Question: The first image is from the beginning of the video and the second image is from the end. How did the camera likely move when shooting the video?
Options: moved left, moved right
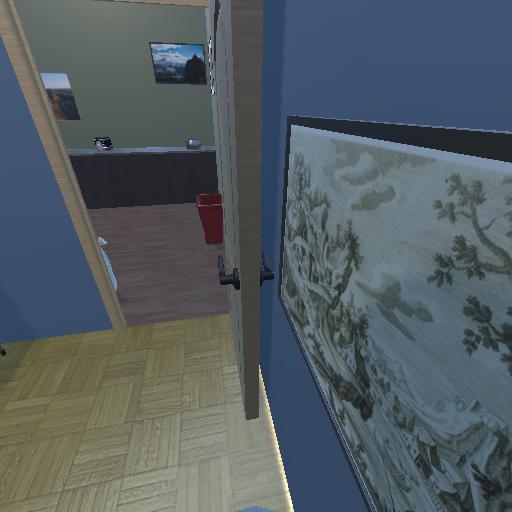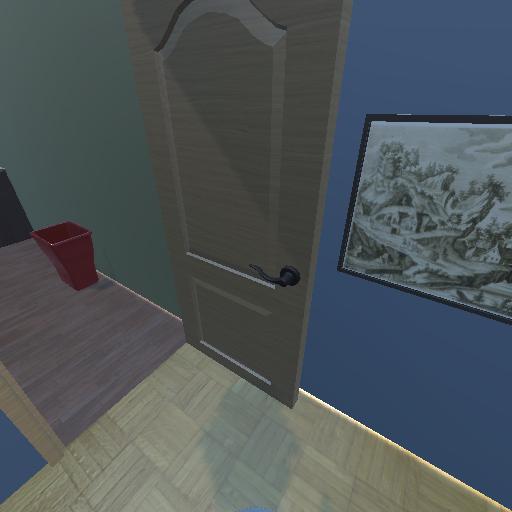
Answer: moved left